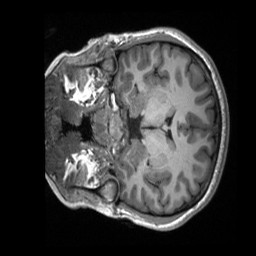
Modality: T1w
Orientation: coronal
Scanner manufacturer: siemens
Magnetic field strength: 3 T
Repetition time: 2.3 s
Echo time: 0.00232 s